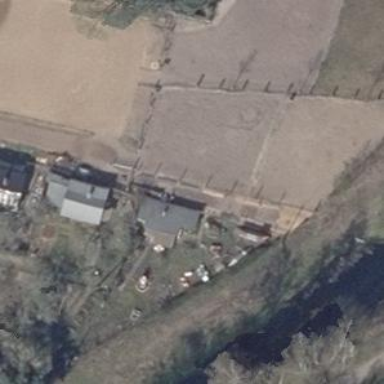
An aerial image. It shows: Equestrian pitch for leisure land activities.